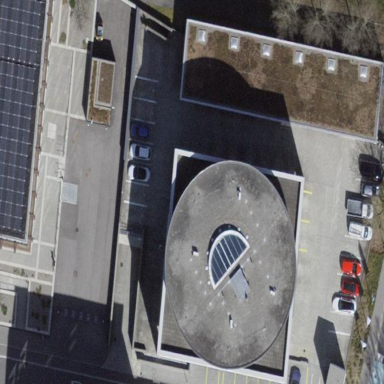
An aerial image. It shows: Public building.